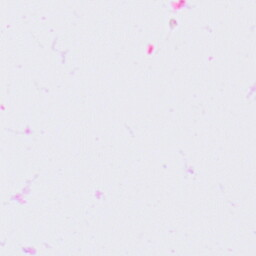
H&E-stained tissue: Lung